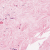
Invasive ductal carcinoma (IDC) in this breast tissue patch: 0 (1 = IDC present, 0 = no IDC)